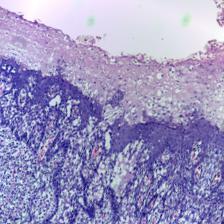
Diagnosis: Normal